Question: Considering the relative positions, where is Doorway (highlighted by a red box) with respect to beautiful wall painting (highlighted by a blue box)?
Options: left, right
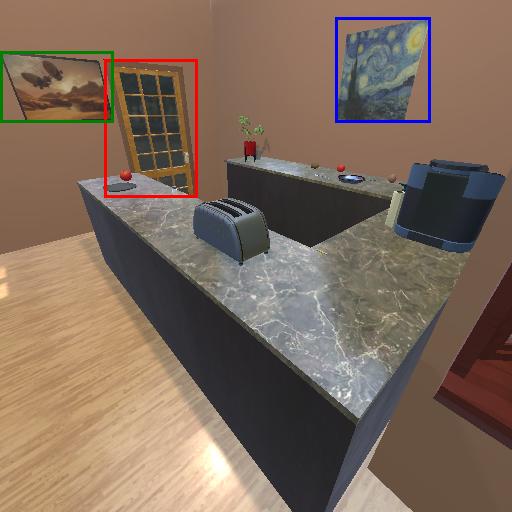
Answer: left